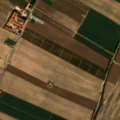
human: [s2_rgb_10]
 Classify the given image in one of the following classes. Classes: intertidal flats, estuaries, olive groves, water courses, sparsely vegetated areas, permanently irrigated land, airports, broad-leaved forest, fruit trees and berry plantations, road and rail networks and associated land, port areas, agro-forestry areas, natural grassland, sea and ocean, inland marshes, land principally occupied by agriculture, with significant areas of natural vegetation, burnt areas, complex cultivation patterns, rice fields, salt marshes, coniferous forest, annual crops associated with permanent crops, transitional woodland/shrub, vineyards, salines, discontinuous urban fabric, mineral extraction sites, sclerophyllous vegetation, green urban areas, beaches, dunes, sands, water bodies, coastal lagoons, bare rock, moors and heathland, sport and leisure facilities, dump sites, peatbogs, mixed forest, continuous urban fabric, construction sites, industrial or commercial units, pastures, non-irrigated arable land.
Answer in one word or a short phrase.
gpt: permanently irrigated land